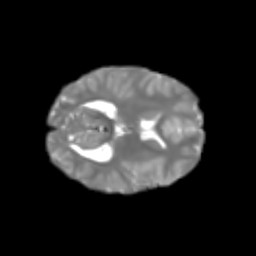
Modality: T2w
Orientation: axial
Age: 7
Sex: male
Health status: healthy